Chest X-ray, PA view. Patient: 63 years old, sex M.
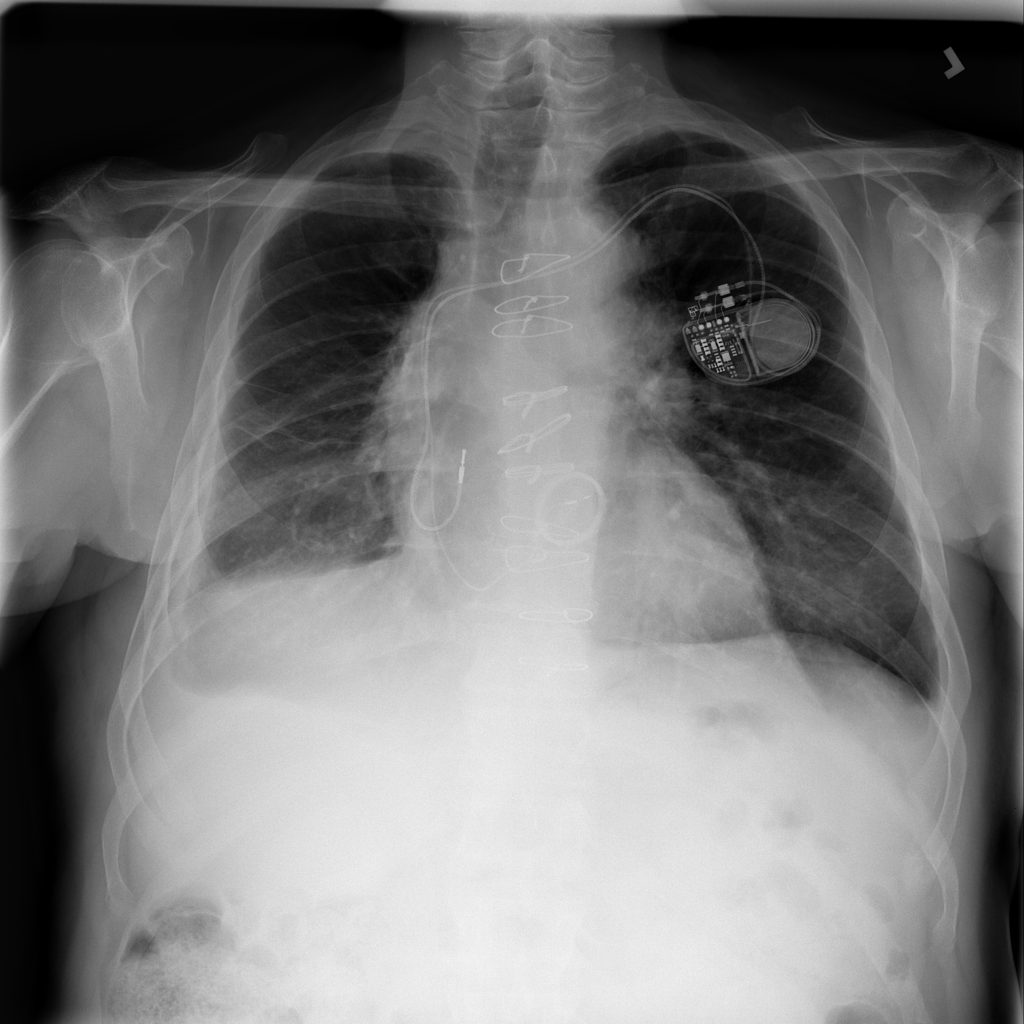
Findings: Nodule